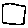
Label: square